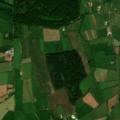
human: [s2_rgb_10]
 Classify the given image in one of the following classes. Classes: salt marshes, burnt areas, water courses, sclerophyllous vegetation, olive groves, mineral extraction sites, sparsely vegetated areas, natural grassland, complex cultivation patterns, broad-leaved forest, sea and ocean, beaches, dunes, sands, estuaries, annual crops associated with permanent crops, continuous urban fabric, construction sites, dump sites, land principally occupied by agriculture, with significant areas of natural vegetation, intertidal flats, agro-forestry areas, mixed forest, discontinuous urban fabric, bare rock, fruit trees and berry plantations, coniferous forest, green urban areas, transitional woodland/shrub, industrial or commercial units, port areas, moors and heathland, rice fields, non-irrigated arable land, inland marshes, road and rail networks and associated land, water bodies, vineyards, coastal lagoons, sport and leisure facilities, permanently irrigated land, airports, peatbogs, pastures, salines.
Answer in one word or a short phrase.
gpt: pastures, coniferous forest, transitional woodland/shrub